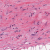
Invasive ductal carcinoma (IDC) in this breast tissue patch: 0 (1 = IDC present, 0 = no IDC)